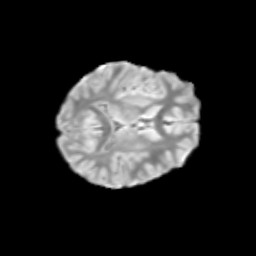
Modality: T2w
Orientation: axial
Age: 12
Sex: female
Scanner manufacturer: siemens
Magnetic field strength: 3 T
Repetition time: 3.8 s
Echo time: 0.07 s